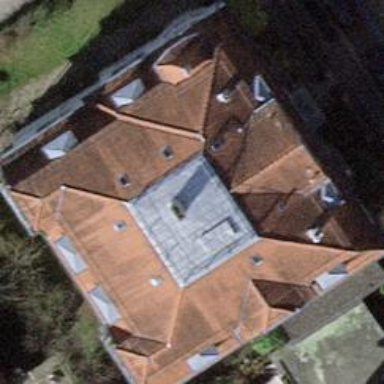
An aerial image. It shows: Building with mansard roof design.